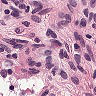
Metastatic tissue present: no